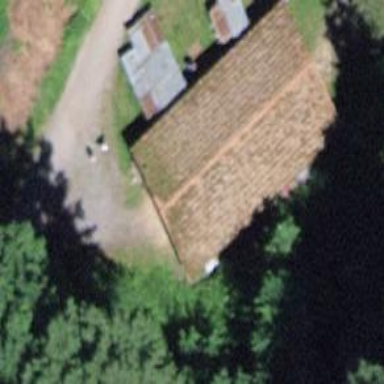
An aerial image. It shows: Shelter.